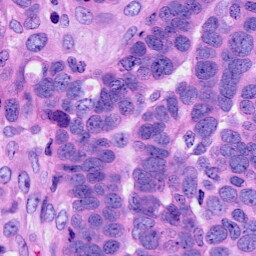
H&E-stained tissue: Ovarian